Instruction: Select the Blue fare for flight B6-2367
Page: flights
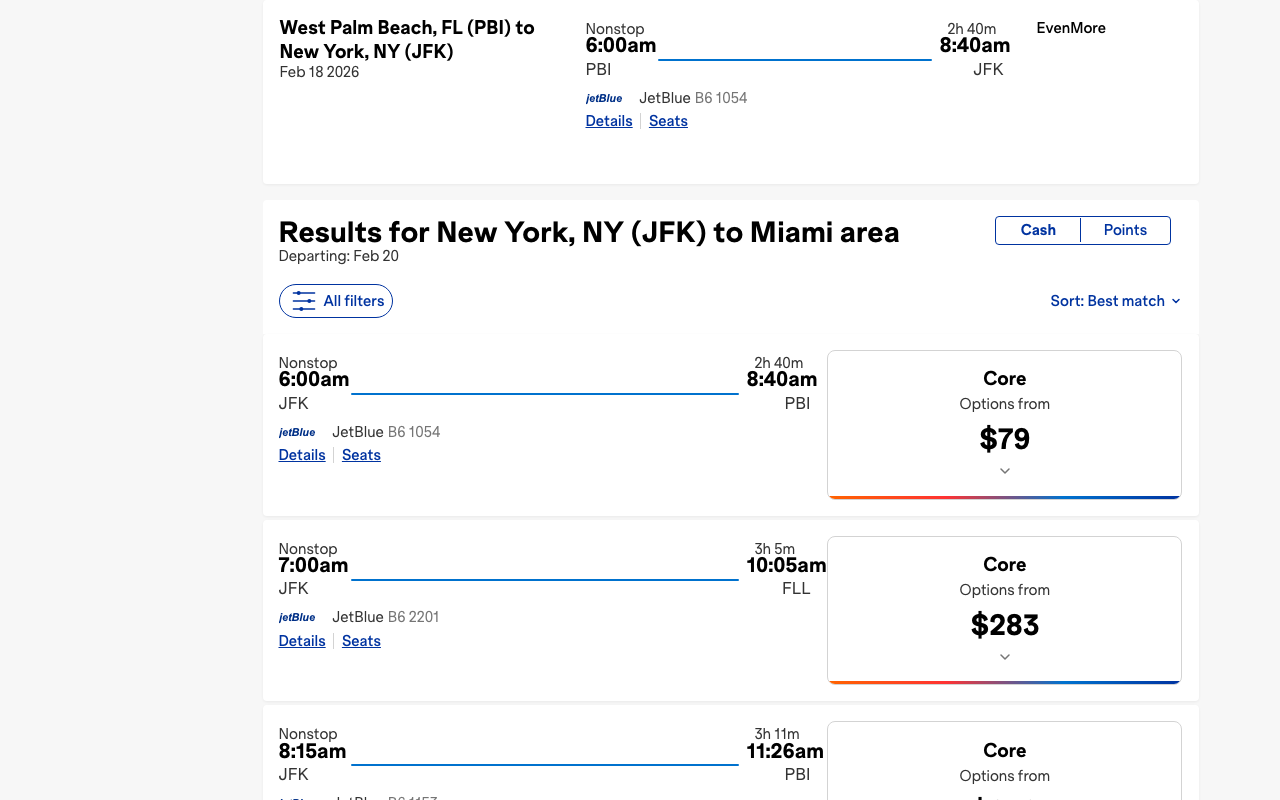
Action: click